Question: I have a view that adds an Unordered list and list items to it at runtime, then I loop through to get the entered values, push the info to an object, and do the Ajax call to my method.
I always get an empty parameter on the controller, the 'console.log(assetWeighJsonDetail)' shows what was entered, so I'm making sure I'm not passing and empty object (see the image below):
// Client side script:
'''
var assetSerialNumber = "";
var weight = 0;
var assetWeighJsonDetail = [];
$(".ul-asset-weigh").each(function () {
var classNameSelected = this.id;
$("." + classNameSelected).each(function () {
assetSerialNumber = $(this).attr('id');
weight = $(this).val();
assetWeighJsonDetail.push({
OriginID: classNameSelected,
AssetSerialNumber: assetSerialNumber,
Weight: weight
});
});
});
console.log(assetWeighJsonDetail);
$.ajax({
url: "/AssetWeigh/SaveAssetWeigh",
data: JSON.stringify({assetWeighJsonDetail}),
type: "POST",
dataType: "json",
contentType: "application/json; charset=utf-8",
traditional: true,
success: function (response) {
if (response) {
alert("success");
}
else {
alert("fail");
}
},
error: function (exception) {
}
});
'''
// Console:

// Controller Method:
'''
[HttpPost]
public ActionResult SaveAssetWeigh(List<AssetWeighJsonDetail> assetWeighJsonDetail)
{
bool success = false;
success = assetWeighJsonDetail != null && assetWeighJsonDetail.Count > 0;
return Json(success);
}
'''
// Method's class List parameter:
'''
public class AssetWeighJsonDetail
{
public int OriginID { get; set; }
public string AssetSerialNumber { get; set; }
public decimal Weight { get; set; }
}
'''
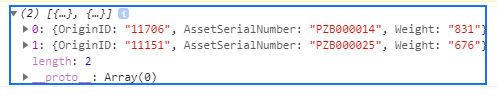
Answer: You should try with '$.post' I have faced the same issue if using '$.ajax' and was not working and just switching to '$.post' made it work.
'''
$.post( "/AssetWeigh/SaveAssetWeigh", parameters, function() {
alert( "success" );
})
.done(function() {
alert( "second success" );
})
.fail(function() {
alert( "error" );
})
.always(function() {
alert( "finished" );
});
'''
I'm on my phone and can't type all of it, I'll try to update later from my computer